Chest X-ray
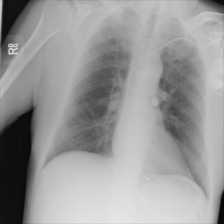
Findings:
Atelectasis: negative
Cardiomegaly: negative
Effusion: negative
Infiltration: negative
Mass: negative
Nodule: negative
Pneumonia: negative
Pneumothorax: negative
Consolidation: negative
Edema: negative
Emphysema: negative
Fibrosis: negative
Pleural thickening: negative
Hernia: negative